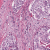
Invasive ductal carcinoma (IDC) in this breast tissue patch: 1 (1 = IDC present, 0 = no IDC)